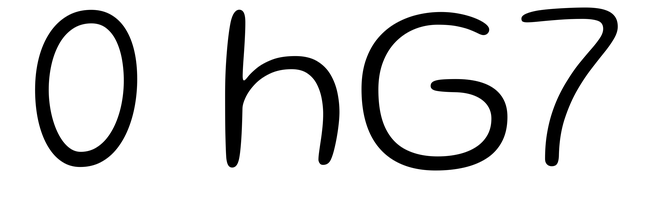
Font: Gluten_ExtraLight